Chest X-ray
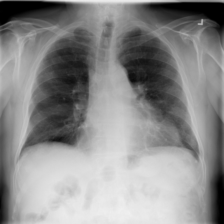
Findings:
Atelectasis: negative
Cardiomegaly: negative
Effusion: negative
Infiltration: negative
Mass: negative
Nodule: negative
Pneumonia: negative
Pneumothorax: negative
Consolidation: negative
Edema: negative
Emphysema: negative
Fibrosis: negative
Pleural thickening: negative
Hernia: negative